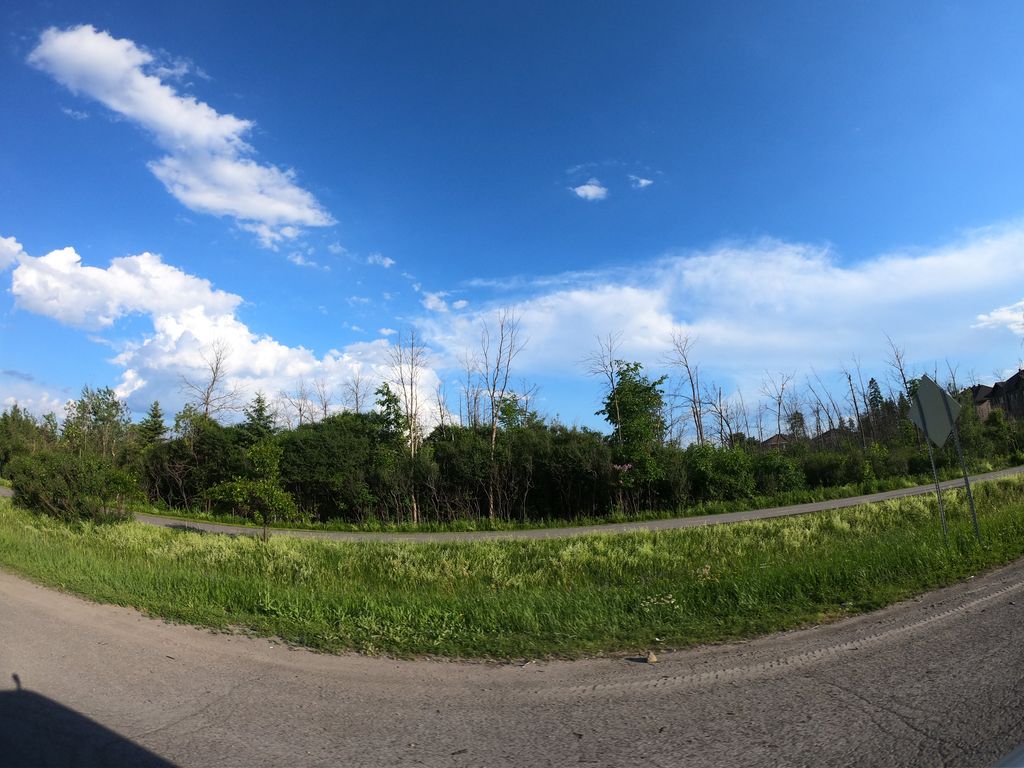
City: ottawa-gatineau